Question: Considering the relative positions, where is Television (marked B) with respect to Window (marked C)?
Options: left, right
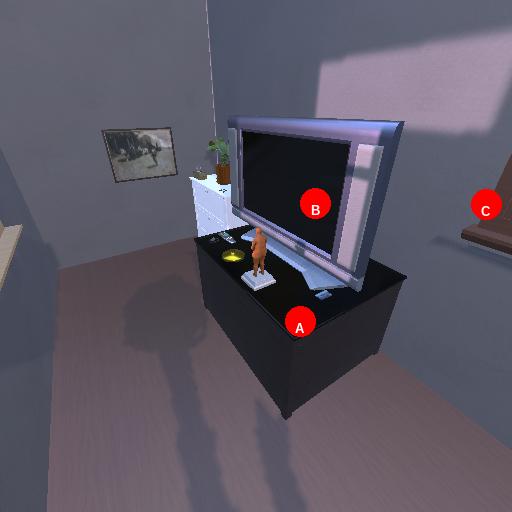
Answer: left